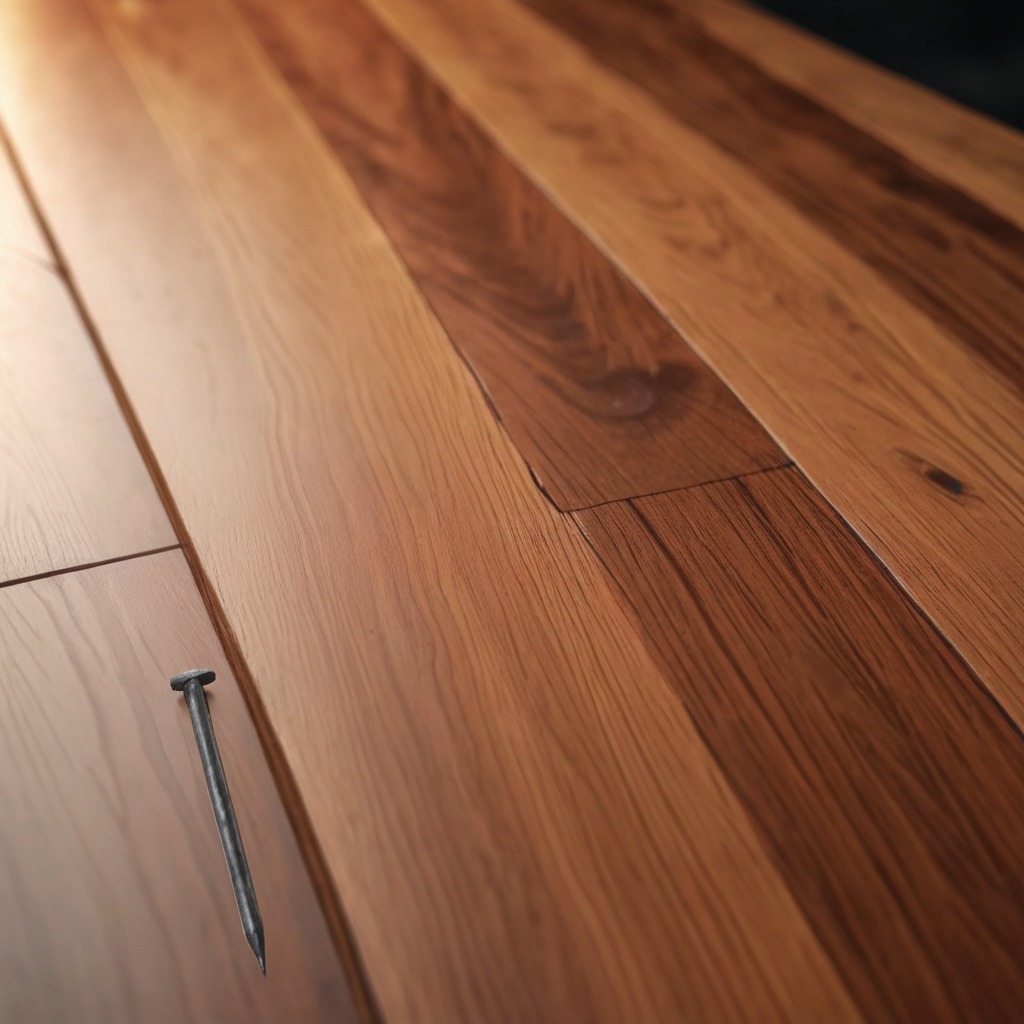
An iron nail lies on the wooden table in the carpentry studio.